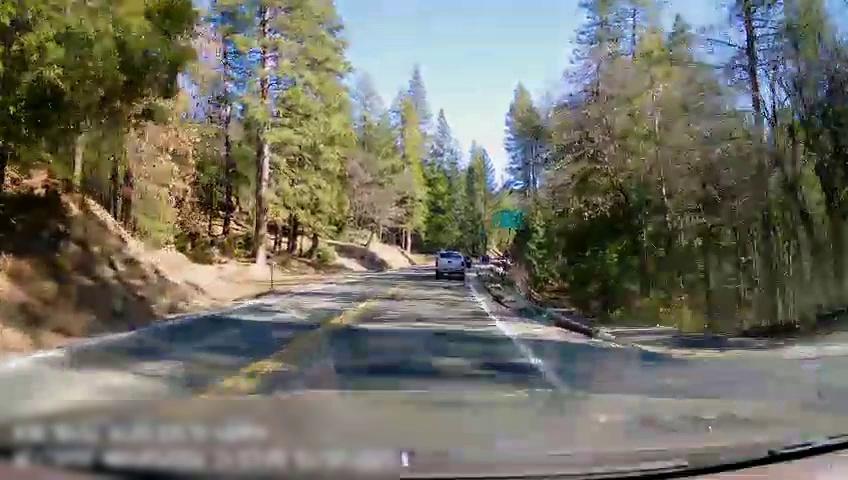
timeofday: Day
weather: Sunny
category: Drivable Space
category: Vehicles | Car
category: Vehicles | Truck
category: Lanes | Opposite Lane
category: Lanes | Opposite Lane
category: Lanes | Current Lane
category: Lanes | Current Lane
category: Traffic | Signs